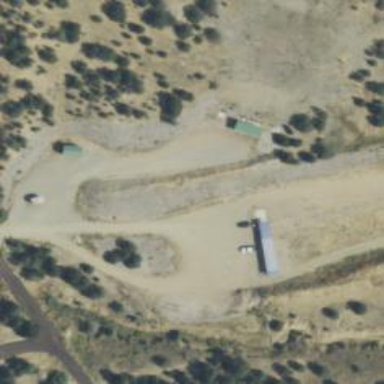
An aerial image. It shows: Shooting range on leisure land pitch.